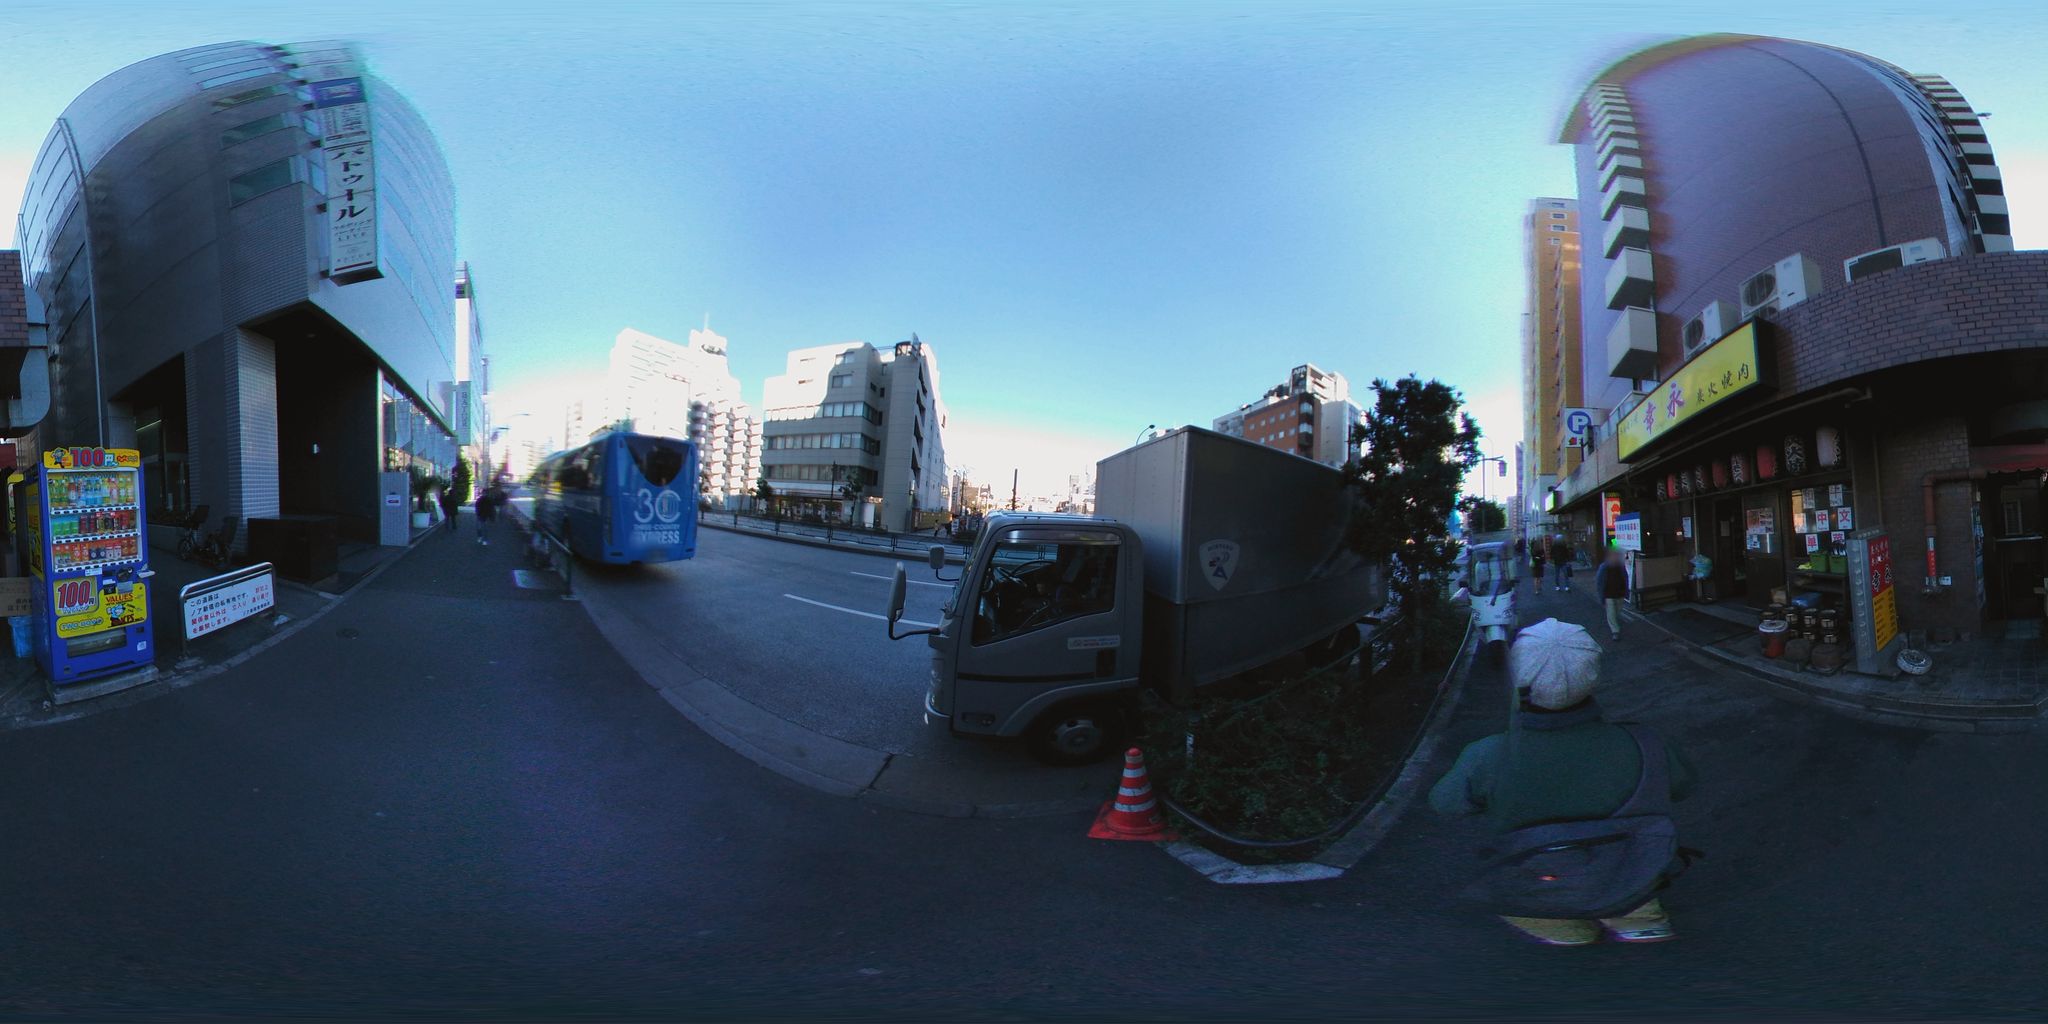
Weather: clear
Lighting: day
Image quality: slightly poor
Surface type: walking surface
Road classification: footway
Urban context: urban centre
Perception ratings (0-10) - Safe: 0.44, Lively: 5.4, Beautiful: 7.33, Boring: 1.53, Depressing: 5.34, Wealthy: 2.05